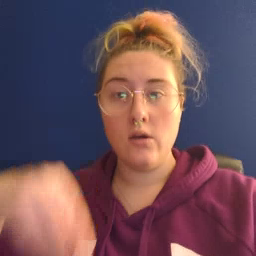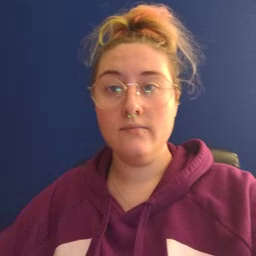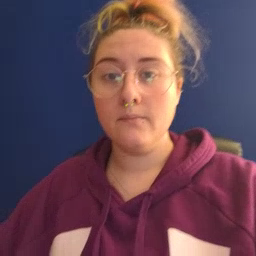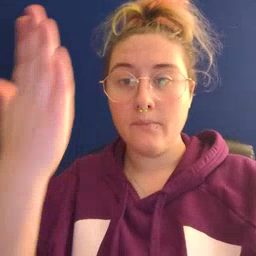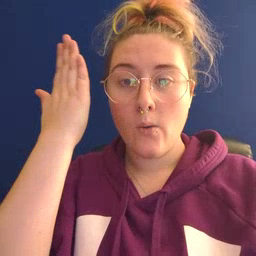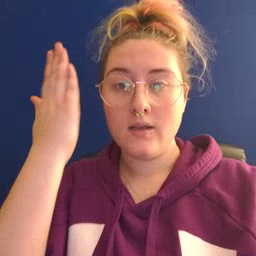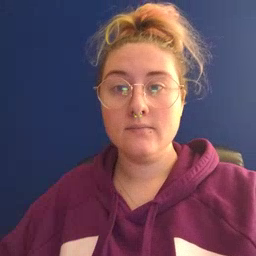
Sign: morning